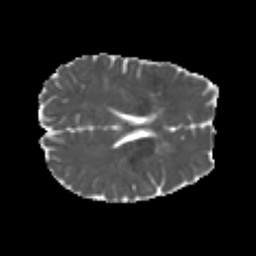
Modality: MD
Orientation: axial
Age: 21
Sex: male
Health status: healthy
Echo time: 0.074 s